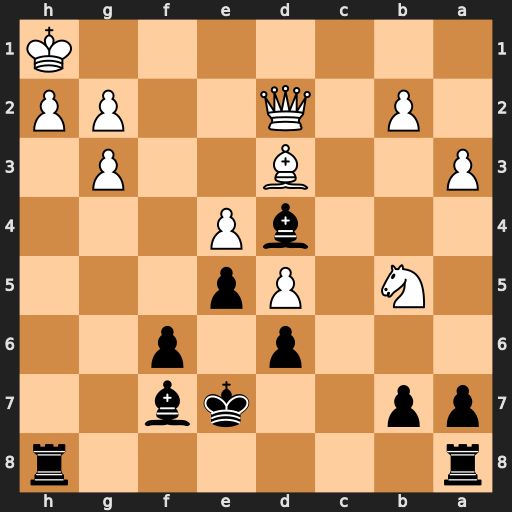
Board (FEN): r6r/pp2kb2/3p1p2/1N1Pp3/3bP3/P2B2P1/1P1Q2PP/7K
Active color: b
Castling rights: -
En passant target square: -
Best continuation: Rxh2+ Kxh2 Rh8+ Qh6 Rxh6#